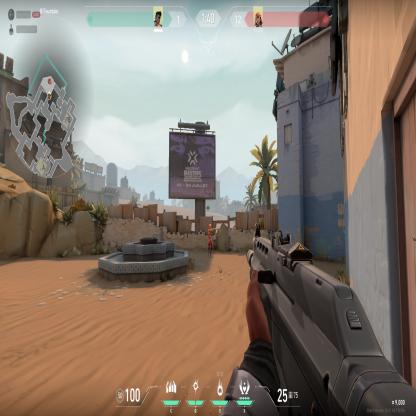
Label: enemy